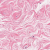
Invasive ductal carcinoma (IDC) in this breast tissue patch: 0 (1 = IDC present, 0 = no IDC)